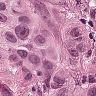
Metastatic tissue present: yes